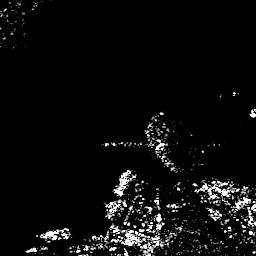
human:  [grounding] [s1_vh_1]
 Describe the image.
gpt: In the satellite image, there is  <ref>1 medium ship </ref> <box>[[14, 88, 28, 94, 0]]</box> located at bottom left,  <ref>1 medium ship </ref> <box>[[42, 64, 51, 76, 0]]</box> located at bottom.